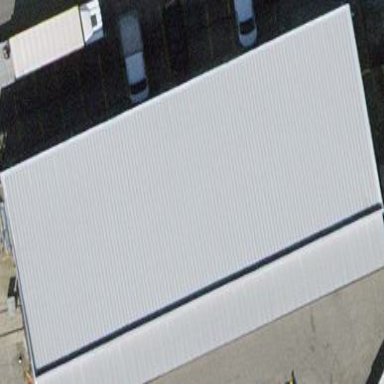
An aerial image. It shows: Warehouse.